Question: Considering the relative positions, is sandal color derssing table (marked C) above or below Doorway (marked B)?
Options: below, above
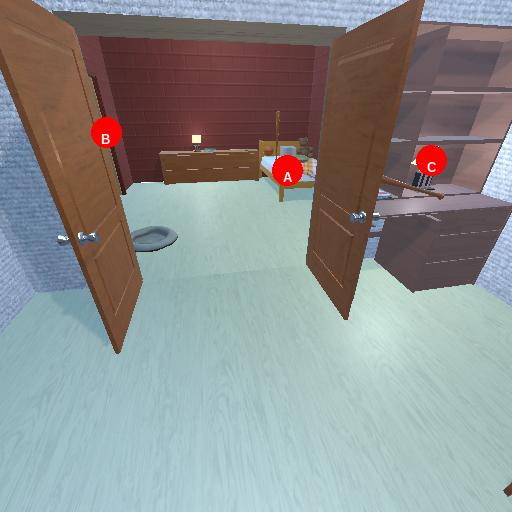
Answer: below